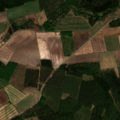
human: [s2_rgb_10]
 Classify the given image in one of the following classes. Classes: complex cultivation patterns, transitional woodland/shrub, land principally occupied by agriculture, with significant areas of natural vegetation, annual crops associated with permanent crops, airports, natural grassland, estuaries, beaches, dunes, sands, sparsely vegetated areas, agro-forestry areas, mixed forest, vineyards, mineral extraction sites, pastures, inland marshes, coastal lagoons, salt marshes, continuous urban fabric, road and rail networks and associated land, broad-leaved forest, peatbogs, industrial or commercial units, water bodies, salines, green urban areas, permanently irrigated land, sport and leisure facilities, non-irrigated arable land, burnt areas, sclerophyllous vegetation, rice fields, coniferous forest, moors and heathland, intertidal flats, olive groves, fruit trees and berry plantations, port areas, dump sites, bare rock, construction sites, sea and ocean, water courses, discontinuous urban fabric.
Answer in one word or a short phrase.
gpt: non-irrigated arable land, land principally occupied by agriculture, with significant areas of natural vegetation, coniferous forest, mixed forest